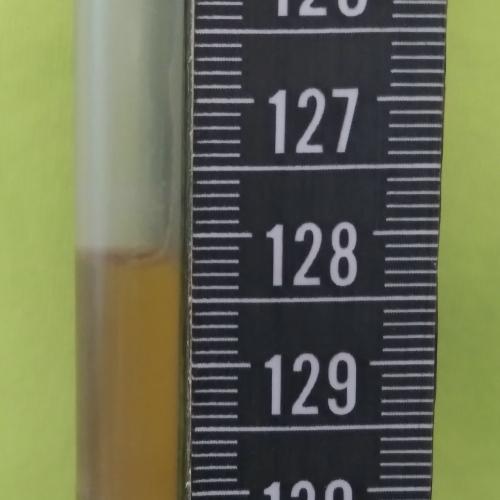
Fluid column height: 128.2 cm